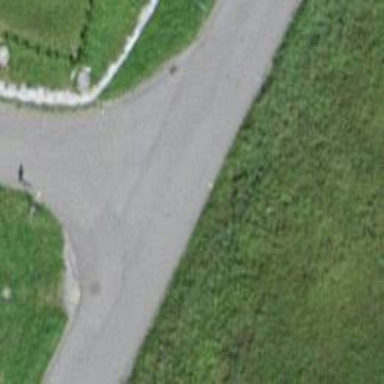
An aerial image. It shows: Unclassified road with asphalt surface.